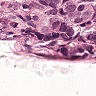
Metastatic tissue present: yes